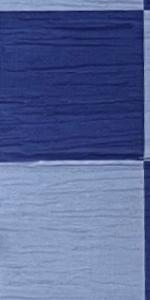
Label: Empty